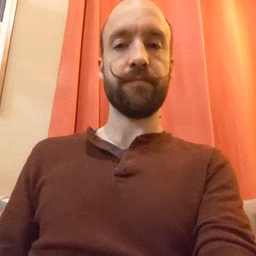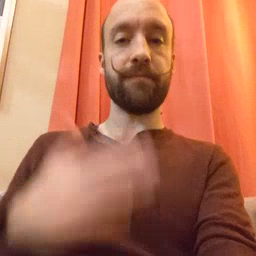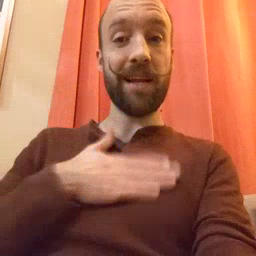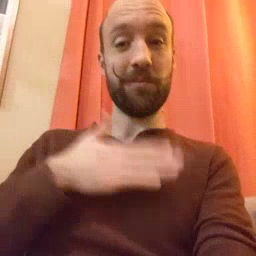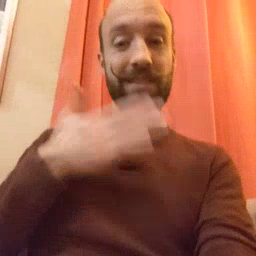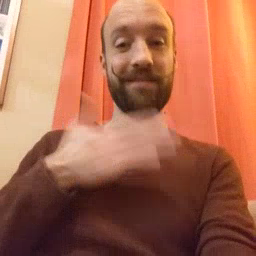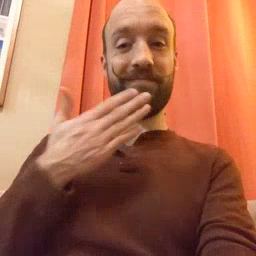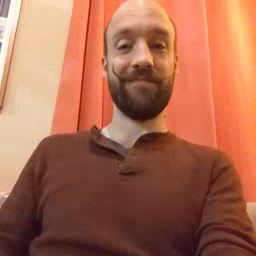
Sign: happy